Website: apple-inc
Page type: review-order
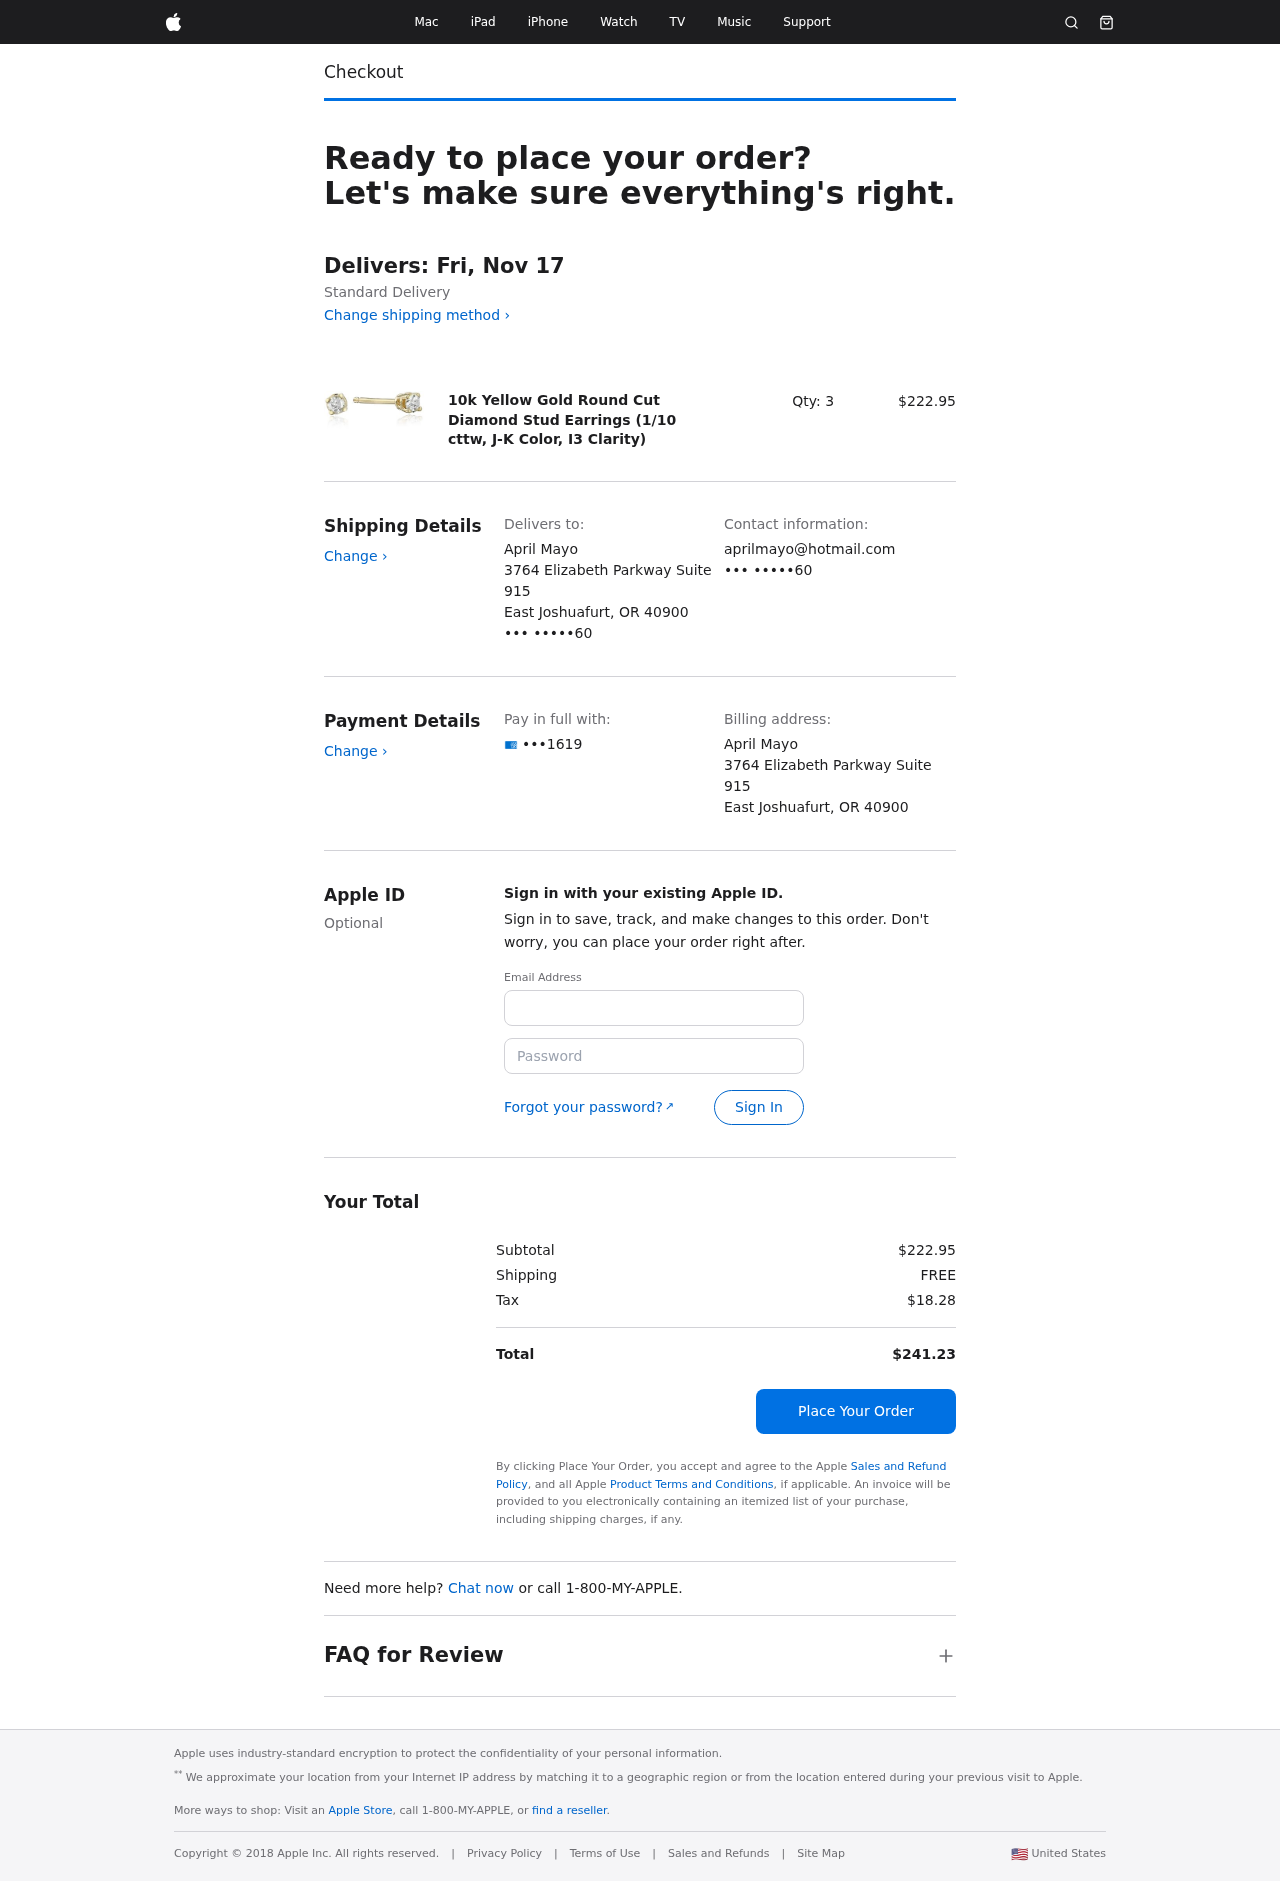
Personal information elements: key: PII_CARD_LAST4
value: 1619
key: PII_CITY_STATE_ZIP
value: East Joshuafurt, OR 40900
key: PII_EMAIL3
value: aprilmayo@hotmail.com
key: PII_FULLNAME
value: April Mayo
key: PII_PHONE_SUFFIX
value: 60
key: PII_STREET
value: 3764 Elizabeth Parkway Suite 915
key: PII_EMAIL2
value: aprilmayo@hotmail.com
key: PII_PHONE_SUFFIX2
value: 60
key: PII_FULLNAME2
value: April Mayo
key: PII_STREET2
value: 3764 Elizabeth Parkway Suite 915
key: PII_CITY_STATE_ZIP2
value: East Joshuafurt, OR 40900
Product elements: key: PRODUCT1_NAME
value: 10k Yellow Gold Round Cut Diamond Stud Earrings (1/10 cttw, J-K Color, I3 Clarity)
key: PRODUCT1_PRICE
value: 222.95
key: PRODUCT1_QUANTITY
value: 3
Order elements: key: ORDER_DELIVERY_DATE
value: Delivers: Fri, Nov 17
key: ORDER_SUBTOTAL
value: $222.95
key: ORDER_SHIPPING_COST
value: FREE
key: ORDER_TAX
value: $18.28
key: ORDER_TOTAL
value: $241.23